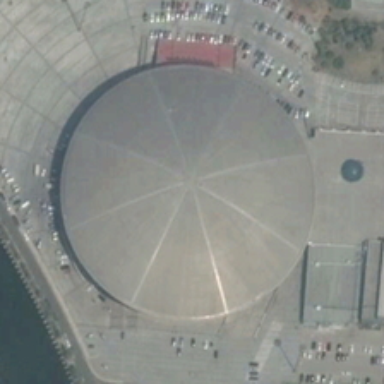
A circle silver gray center with a parking lot is near a river .